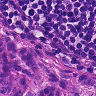
Metastatic tissue present: yes